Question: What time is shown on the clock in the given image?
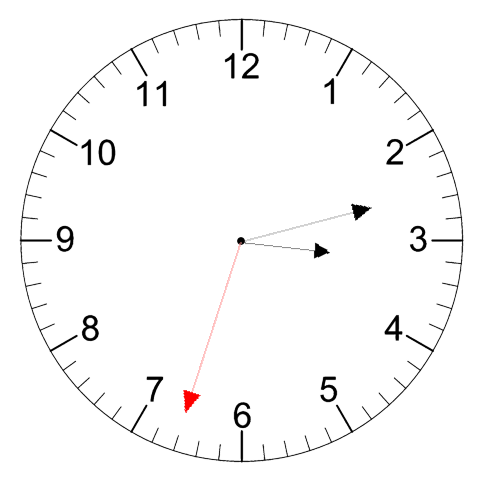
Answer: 03:12:33